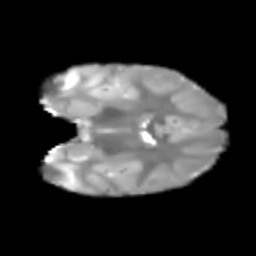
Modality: T2w
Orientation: coronal
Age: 6
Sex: female
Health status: healthy